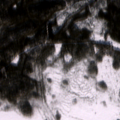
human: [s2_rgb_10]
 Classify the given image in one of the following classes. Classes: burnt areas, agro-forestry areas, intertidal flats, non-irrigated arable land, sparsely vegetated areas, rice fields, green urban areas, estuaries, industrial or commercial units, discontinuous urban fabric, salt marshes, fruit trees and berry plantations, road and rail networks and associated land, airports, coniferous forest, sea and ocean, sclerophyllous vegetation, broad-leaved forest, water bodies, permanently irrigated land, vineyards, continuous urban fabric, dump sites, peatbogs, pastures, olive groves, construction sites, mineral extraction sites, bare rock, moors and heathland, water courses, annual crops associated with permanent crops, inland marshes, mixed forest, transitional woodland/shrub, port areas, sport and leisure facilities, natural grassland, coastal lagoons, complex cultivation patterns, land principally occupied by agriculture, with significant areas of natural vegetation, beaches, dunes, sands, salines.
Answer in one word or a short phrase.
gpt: coniferous forest, mixed forest, peatbogs